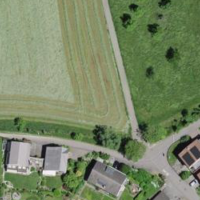
EUNIS habitat code: 25
Species observed at this site:
Buxus sempervirens